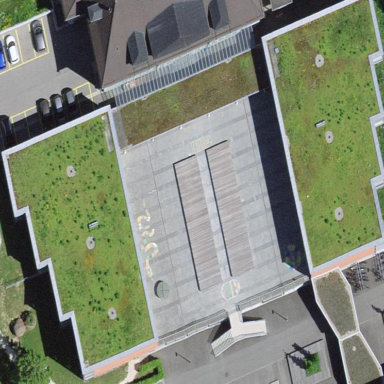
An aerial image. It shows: School building.